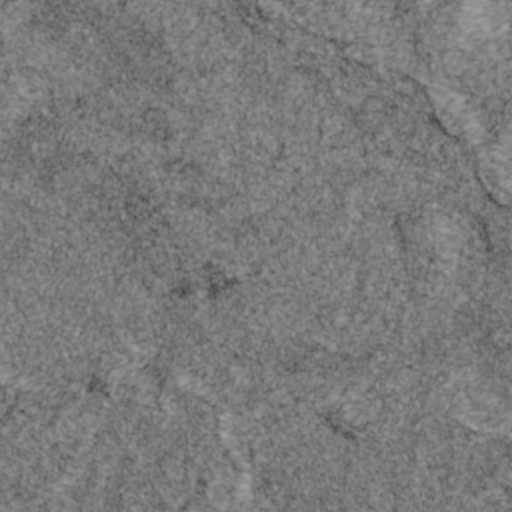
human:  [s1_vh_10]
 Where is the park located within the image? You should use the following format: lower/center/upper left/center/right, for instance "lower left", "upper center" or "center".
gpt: The park is located in the upper of the image.
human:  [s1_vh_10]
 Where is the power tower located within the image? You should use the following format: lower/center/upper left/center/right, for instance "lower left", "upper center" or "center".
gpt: There is no power tower in the image.

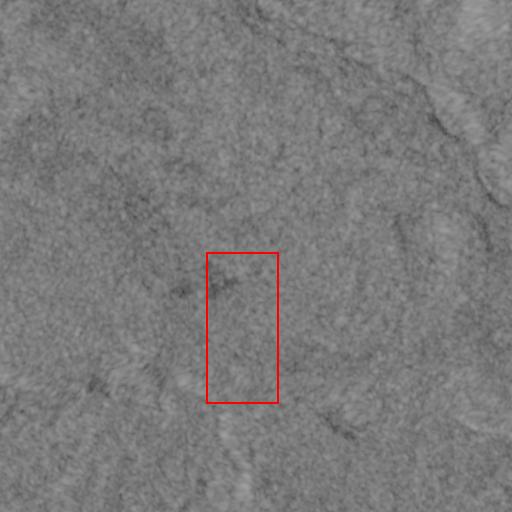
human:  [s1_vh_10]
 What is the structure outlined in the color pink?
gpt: There is no pink outline.
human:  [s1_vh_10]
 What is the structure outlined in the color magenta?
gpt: There is no structure outlined in magenta.